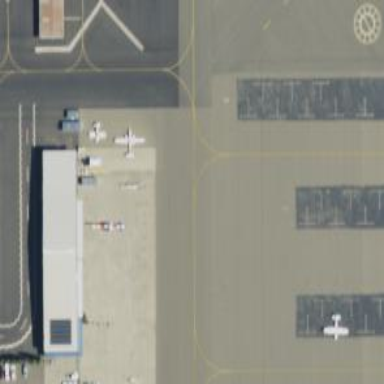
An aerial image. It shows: View of taxiway at the airport.